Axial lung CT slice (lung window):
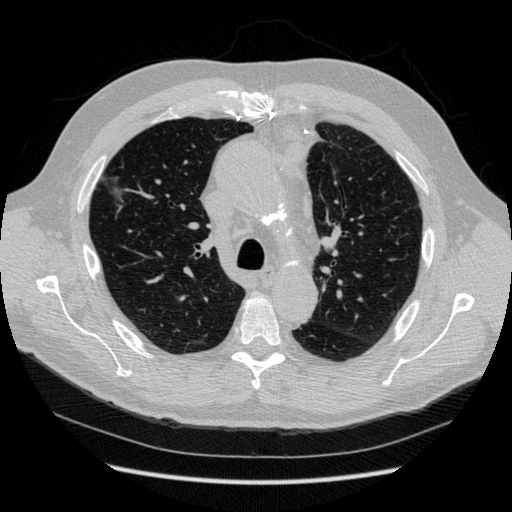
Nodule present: yes
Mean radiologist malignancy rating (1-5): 3